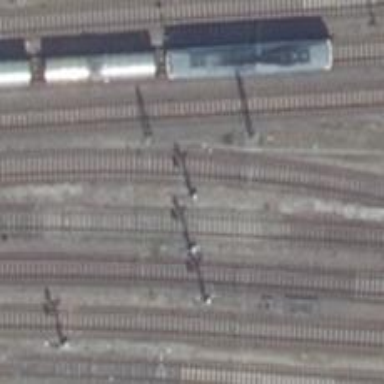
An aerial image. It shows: Railway signal.